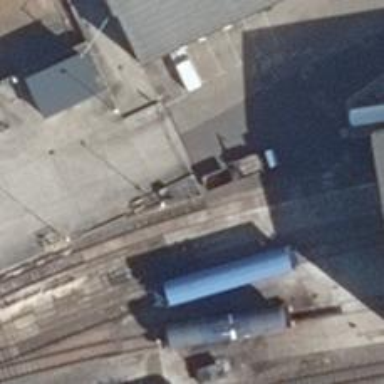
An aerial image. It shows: Rail spur service.